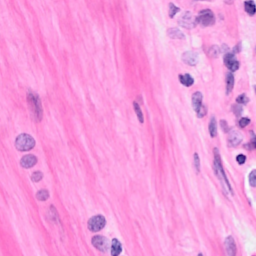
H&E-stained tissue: Breast